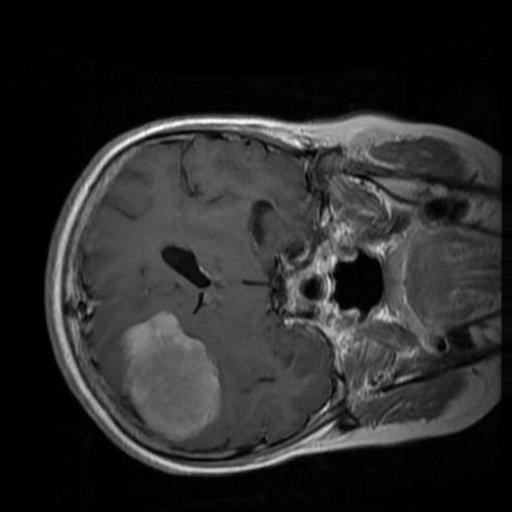
Label: brain_menin